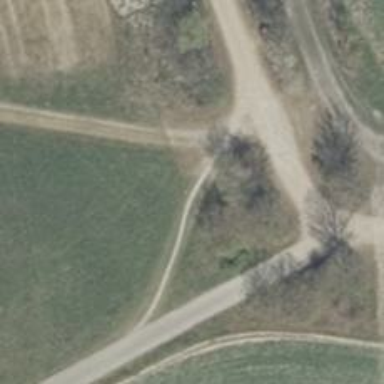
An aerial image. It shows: Path on the ground.